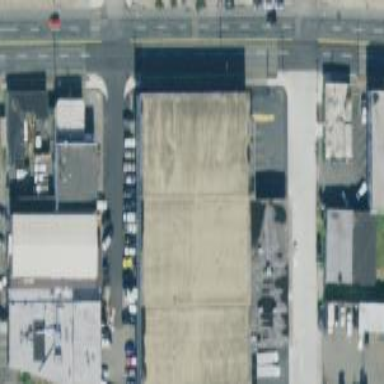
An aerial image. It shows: Hardware shop located inside building.